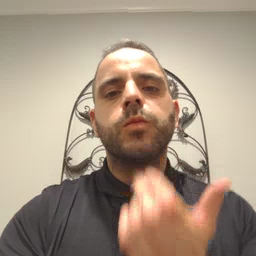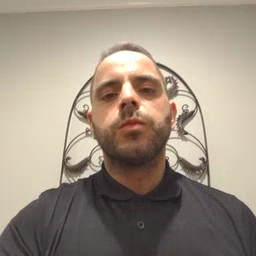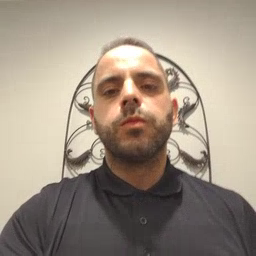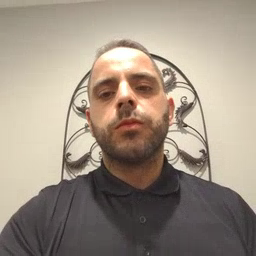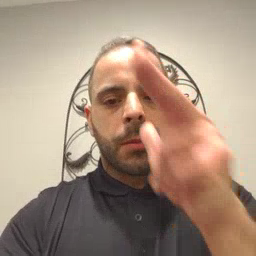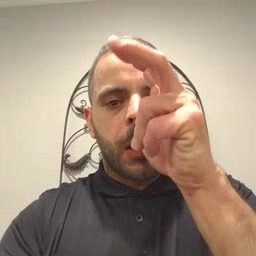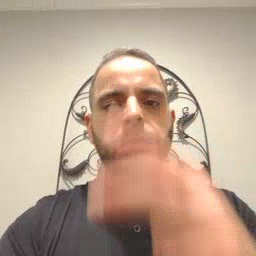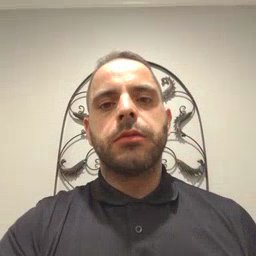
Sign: bug